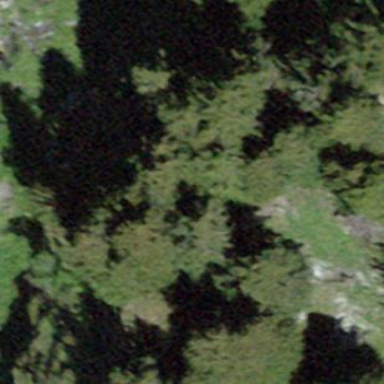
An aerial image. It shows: Forest with mixed types of leaves.